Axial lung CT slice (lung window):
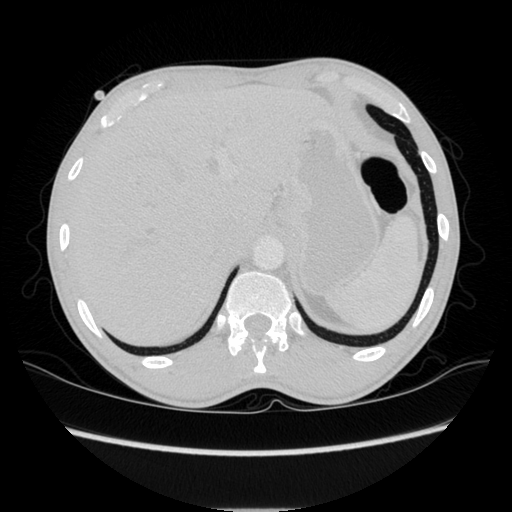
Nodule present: no